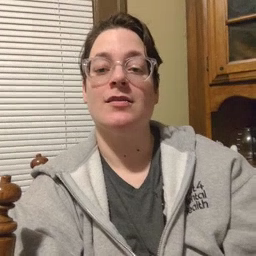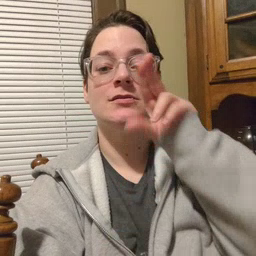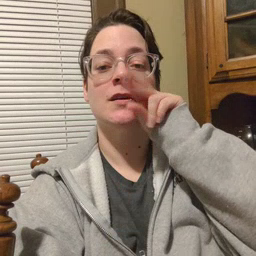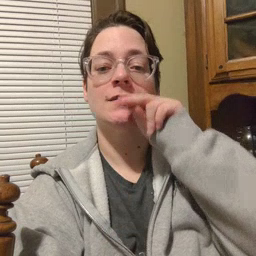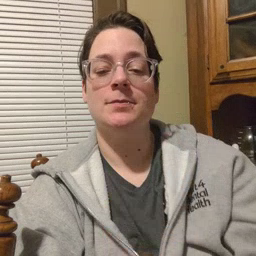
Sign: duck